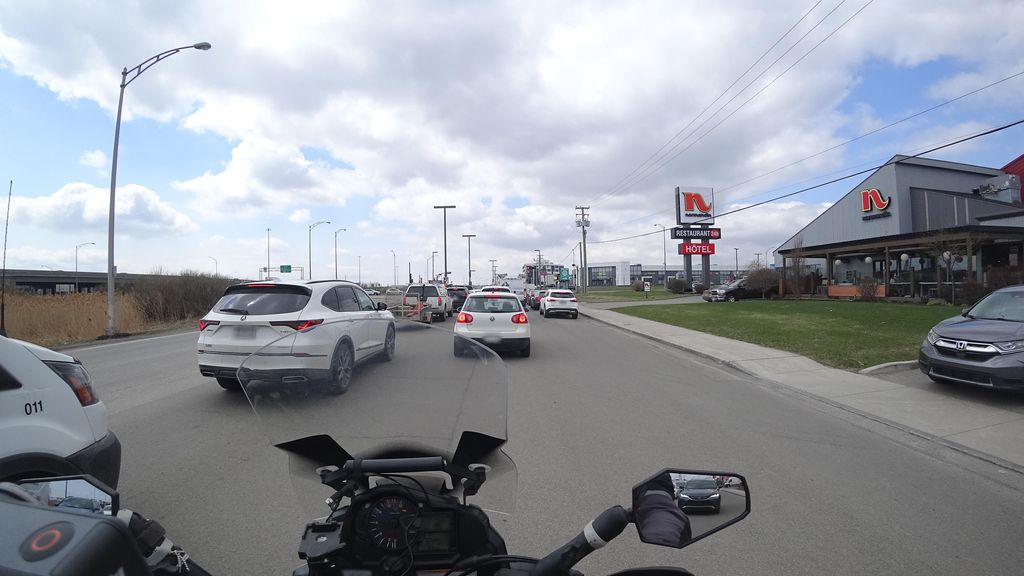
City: quebec_city